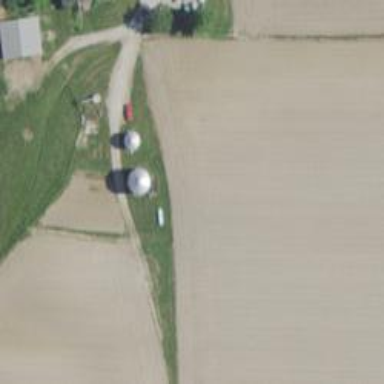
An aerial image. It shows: Silo.